Question: I'm trying to use ggplot with several different layers of lines, one using a color legend and the other using a linetype legend. Unfortunately, it seems that both layers show up in both legends, as in the simple example below:
'''
hlines <- data.frame(Hline=c("a", "b"), y=c(-1,1))
vlines <- data.frame(Hline=c("x", "y"), x=c(-1,1))
ggplot() +
geom_hline(data=hlines,
aes(color=Hline, yintercept=y, linetype=NA),
linetype="solid",
show.legend=TRUE) +
geom_vline(data=vlines,
aes(linetype=Hline, xintercept=x, color=NA),
color="black",
show.legend=TRUE) +
scale_color_hue(name="Hline color") +
scale_linetype(name="Vline ltype") +
xlim(-3, 3) + ylim(-3, 3)
'''
The code produces this plot:

There are already several similar questions, such but none of the proposed solutions fixes the issue in this example. For example, <URL> seems like it should be a solution to my problem, but my code above already incorporates the answer and I still see the problem. So how I can tell ggplot to keep the vertical lines out of the color legend and the horizontal lines out of the linetype legend in the example above?
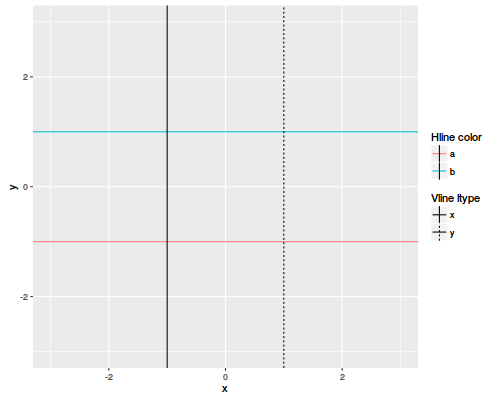
Answer: All you need is
'''
ggplot() +
geom_hline(data = hlines,
aes(color = Hline, yintercept = y)) +
geom_vline(data = vlines,
aes(linetype = Hline, xintercept = x)) +
scale_color_hue(name = "Hline color") +
scale_linetype(name = "Vline ltype") +
xlim(-3, 3) + ylim(-3, 3)
'''
<URL>
'ggplot2' takes its legend specifications from whatever is in 'aes'. If it's outside 'aes' but in the 'geom_*' function, it will get plotted, but not put in the legend.
If you specify 'show.legend = TRUE', it will override that behavior and plot a legend for everything; you actually want 'show.legend = NA', which is the default.